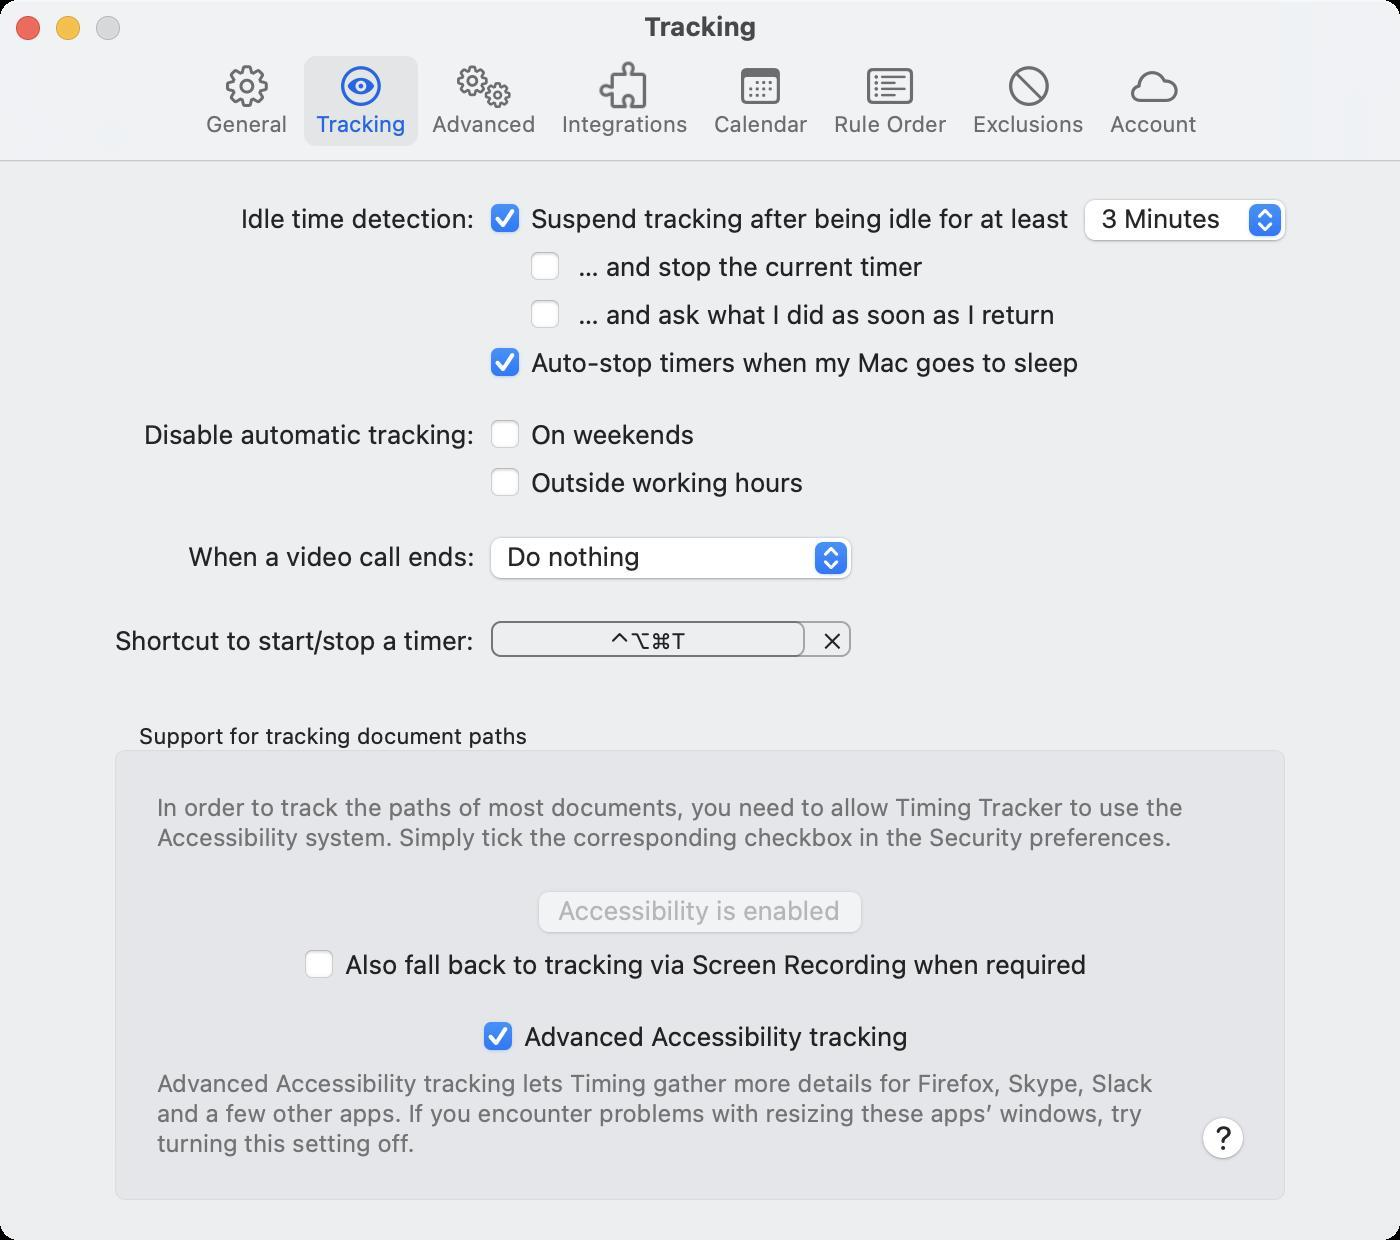
Accessibility tree:
{"name": "Tracking", "role": "AXWindow", "description": null, "role_description": "standard window", "value": null, "position": "406.00;112.00", "size": "700;620", "children": [{"name": null, "role": "AXStaticText", "description": null, "role_description": "text", "value": "Idle time detection:", "position": "118.50;101.00", "size": "121;16", "children": []}, {"name": "Suspend_tracking_after_being_idle_for_at_least", "role": "AXCheckBox", "description": null, "role_description": "checkbox", "value": 1, "position": "243.50;100.00", "size": "295;18", "children": []}, {"name": "_…_and_stop_the_current_timer", "role": "AXCheckBox", "description": null, "role_description": "checkbox", "value": 0, "position": "263.50;124.00", "size": "202;18", "children": []}, {"name": null, "role": "AXPopUpButton", "description": null, "role_description": "pop up button", "value": "3 Minutes", "position": "539.50;99.00", "size": "107;25", "children": []}, {"name": "_…_and_ask_what_I_did_as_soon_as_I_return", "role": "AXCheckBox", "description": null, "role_description": "checkbox", "value": 0, "position": "263.50;148.00", "size": "268;18", "children": []}, {"name": "Auto-stop_timers_when_my_Mac_goes_to_sleep", "role": "AXCheckBox", "description": null, "role_description": "checkbox", "value": 1, "position": "243.50;172.00", "size": "399;18", "children": []}, {"name": null, "role": "AXStaticText", "description": null, "role_description": "text", "value": "Disable automatic tracking:", "position": "70.00;209.00", "size": "170;16", "children": []}, {"name": "On_weekends", "role": "AXCheckBox", "description": null, "role_description": "checkbox", "value": 0, "position": "243.50;208.00", "size": "399;18", "children": []}, {"name": "Outside_working_hours", "role": "AXCheckBox", "description": null, "role_description": "checkbox", "value": 0, "position": "243.50;232.00", "size": "399;18", "children": []}, {"name": null, "role": "AXStaticText", "description": null, "role_description": "text", "value": "When a video call ends:", "position": "92.00;270.00", "size": "148;16", "children": []}, {"name": null, "role": "AXPopUpButton", "description": null, "role_description": "pop up button", "value": "Do nothing", "position": "242.50;268.00", "size": "187;25", "children": []}, {"name": null, "role": "AXStaticText", "description": null, "role_description": "text", "value": "Shortcut to start/stop a timer:", "position": "55.50;312.00", "size": "184;16", "children": []}, {"name": null, "role": "AXGroup", "description": null, "role_description": "group", "value": null, "position": "54.50;361.00", "size": "591;243", "children": [{"name": null, "role": "AXStaticText", "description": null, "role_description": "text", "value": "In order to track the paths of most documents, you need to allow Timing Tracker to use the Accessibility system. Simply tick the corresponding checkbox in the Security preferences.", "position": "76.50;396.00", "size": "547;30", "children": []}, {"name": "Accessibility_is_enabled", "role": "AXButton", "description": null, "role_description": "button", "value": null, "position": "262.50;441.00", "size": "175;32", "children": []}, {"name": null, "role": "AXButton", "description": "Help", "role_description": "button", "value": null, "position": "598.50;558.00", "size": "25;25", "children": []}, {"name": "Advanced_Accessibility_tracking", "role": "AXCheckBox", "description": null, "role_description": "checkbox", "value": 1, "position": "240.00;509.00", "size": "218;18", "children": []}, {"name": null, "role": "AXStaticText", "description": null, "role_description": "text", "value": "Advanced Accessibility tracking lets Timing gather more details for Firefox, Skype, Slack and a few other apps. If you encounter problems with resizing these apps’ windows, try turning this setting off.", "position": "76.50;534.00", "size": "519;45", "children": []}, {"name": "Also_fall_back_to_tracking_via_Screen_Recording_when_required", "role": "AXCheckBox", "description": null, "role_description": "checkbox", "value": 0, "position": "150.50;473.00", "size": "397;18", "children": []}, {"name": null, "role": "AXStaticText", "description": null, "role_description": "text", "value": "Support for tracking document paths", "position": "65.50;361.00", "size": "202;14", "children": []}]}, {"name": null, "role": "AXToolbar", "description": null, "role_description": "toolbar", "value": null, "position": "0.00;28.00", "size": "700;52", "children": [{"name": "General", "role": "AXButton", "description": null, "role_description": "button", "value": null, "position": "96.00;28.00", "size": "55;52", "children": []}, {"name": "Tracking", "role": "AXButton", "description": null, "role_description": "button", "value": null, "position": "152.00;28.00", "size": "57;52", "children": []}, {"name": "Advanced", "role": "AXButton", "description": null, "role_description": "button", "value": null, "position": "210.00;28.00", "size": "64;52", "children": []}, {"name": "Integrations", "role": "AXButton", "description": null, "role_description": "button", "value": null, "position": "275.00;28.00", "size": "75;52", "children": []}, {"name": "Calendar", "role": "AXButton", "description": null, "role_description": "button", "value": null, "position": "351.00;28.00", "size": "59;52", "children": []}, {"name": "Rule_Order", "role": "AXButton", "description": null, "role_description": "button", "value": null, "position": "411.00;28.00", "size": "68;52", "children": []}, {"name": "Exclusions", "role": "AXButton", "description": null, "role_description": "button", "value": null, "position": "480.50;28.00", "size": "68;52", "children": []}, {"name": "Account", "role": "AXButton", "description": null, "role_description": "button", "value": null, "position": "549.00;28.00", "size": "56;52", "children": []}]}, {"name": null, "role": "AXButton", "description": null, "role_description": "close button", "value": null, "position": "7.00;6.00", "size": "14;16", "children": []}, {"name": null, "role": "AXButton", "description": null, "role_description": "zoom button", "value": null, "position": "47.00;6.00", "size": "14;16", "children": [{"name": null, "role": "AXGroup", "description": null, "role_description": "group", "value": null, "position": "47.00;6.00", "size": "14;16", "children": [{"name": null, "role": "AXGroup", "description": null, "role_description": "group", "value": null, "position": "47.00;6.00", "size": "14;16", "children": []}]}]}, {"name": null, "role": "AXButton", "description": null, "role_description": "minimize button", "value": null, "position": "27.00;6.00", "size": "14;16", "children": []}, {"name": null, "role": "AXStaticText", "description": null, "role_description": "text", "value": "Tracking", "position": "320.00;5.00", "size": "61;16", "children": []}]}